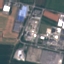
Land use / land cover: Industrial